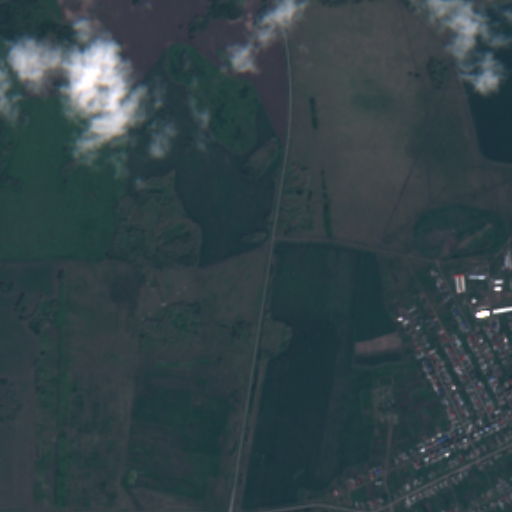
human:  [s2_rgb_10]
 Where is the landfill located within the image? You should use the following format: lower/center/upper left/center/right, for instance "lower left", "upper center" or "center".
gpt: The landfill is located in the center right of the image.
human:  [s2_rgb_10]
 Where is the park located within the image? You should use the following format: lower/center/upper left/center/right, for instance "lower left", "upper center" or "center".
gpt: The park is located in the lower right of the image.
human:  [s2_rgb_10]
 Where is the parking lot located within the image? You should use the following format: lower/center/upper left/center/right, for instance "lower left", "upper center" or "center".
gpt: The parking lot is located in the lower right of the image.
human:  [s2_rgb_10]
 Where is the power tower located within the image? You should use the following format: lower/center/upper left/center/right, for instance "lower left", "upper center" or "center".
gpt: There is no power tower in the image.